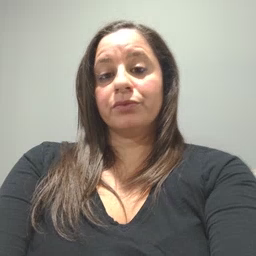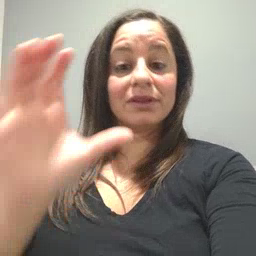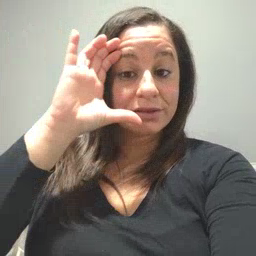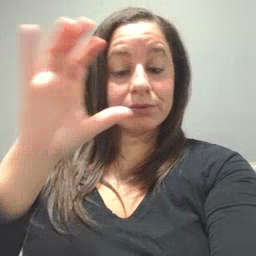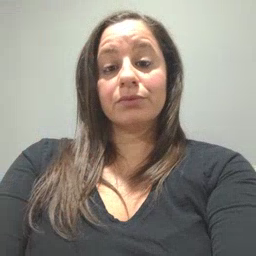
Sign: listen